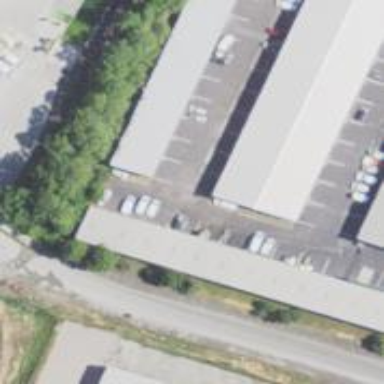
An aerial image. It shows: Commercial building.